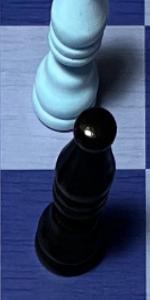
Label: Bishop_Black